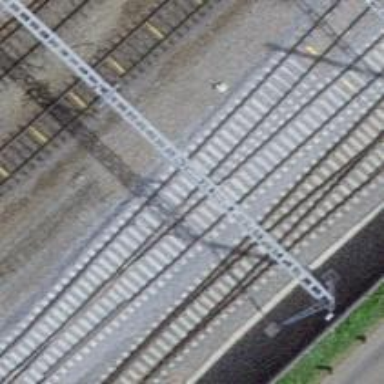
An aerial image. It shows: Railway track with contact line for electrification.